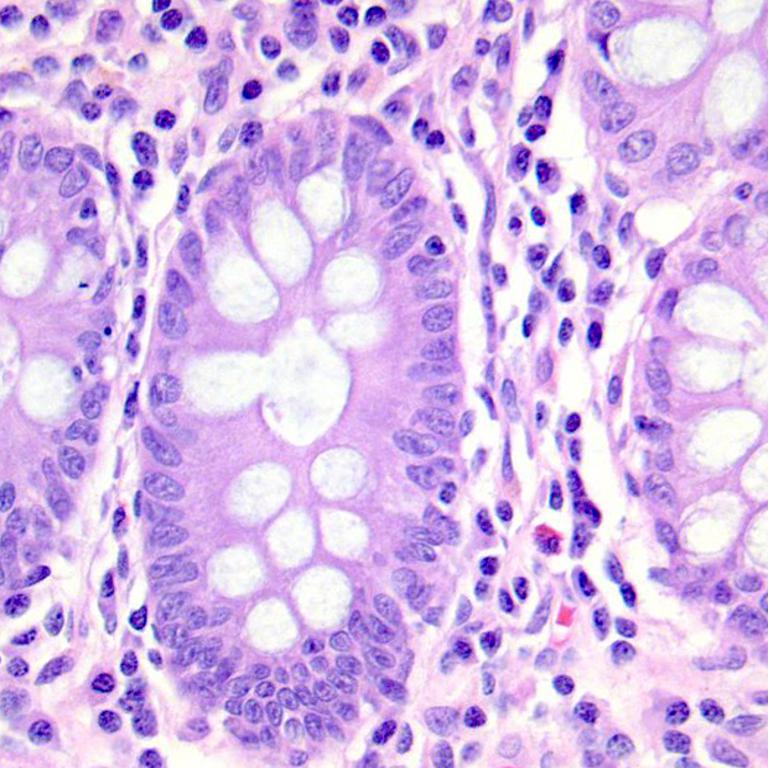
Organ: colon
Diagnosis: benign